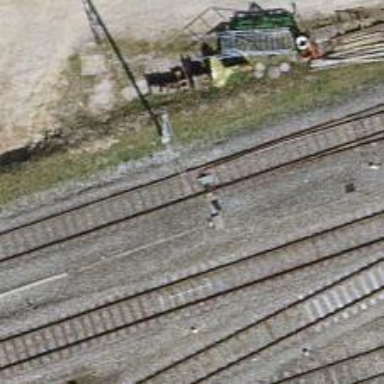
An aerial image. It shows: Railway switch.